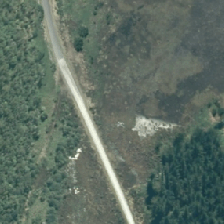
Land cover: herbaceous_freshwater_vege